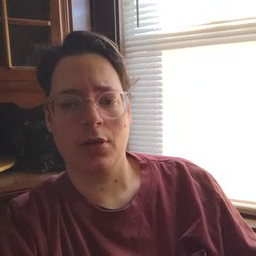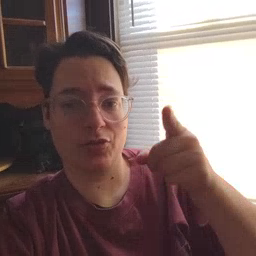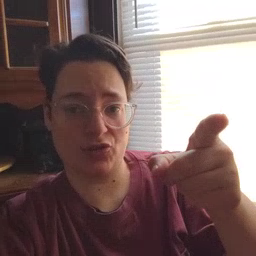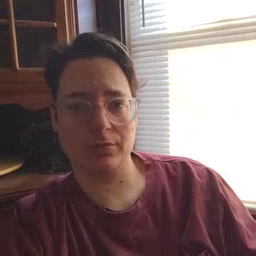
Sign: there